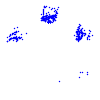
Particle: proton